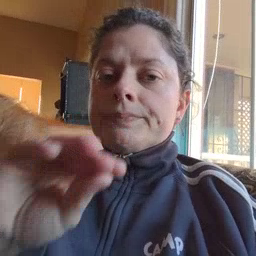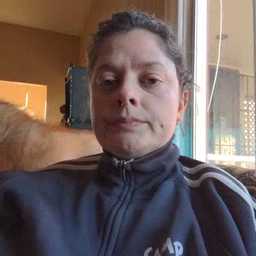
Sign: kiss